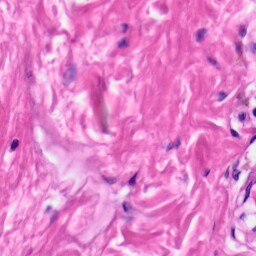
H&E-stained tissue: Skin